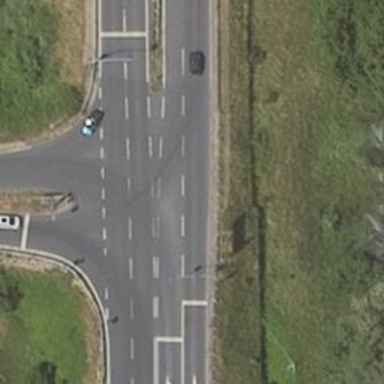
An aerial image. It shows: Asphalt road classified as primary highway.